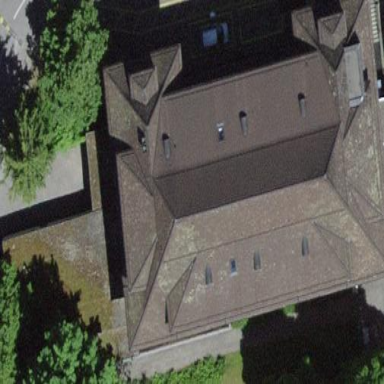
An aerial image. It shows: Hospital building with flat concrete roof.